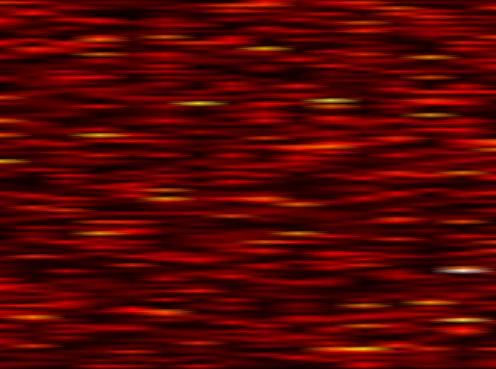
Label: FOFDM